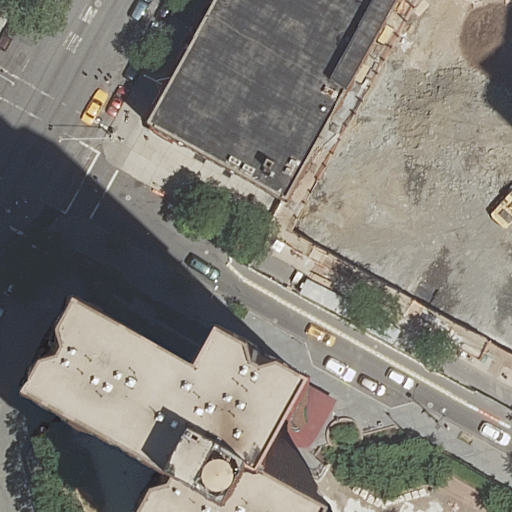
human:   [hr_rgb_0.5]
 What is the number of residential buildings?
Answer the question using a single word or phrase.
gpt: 2

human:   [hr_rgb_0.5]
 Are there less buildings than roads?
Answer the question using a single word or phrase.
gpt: yes

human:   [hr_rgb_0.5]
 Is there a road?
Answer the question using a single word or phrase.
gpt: yes

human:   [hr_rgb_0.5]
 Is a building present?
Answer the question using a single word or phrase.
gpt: yes

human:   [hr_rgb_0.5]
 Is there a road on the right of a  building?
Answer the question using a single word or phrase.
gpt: no

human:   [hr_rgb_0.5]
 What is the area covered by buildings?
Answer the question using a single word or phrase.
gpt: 2483m2

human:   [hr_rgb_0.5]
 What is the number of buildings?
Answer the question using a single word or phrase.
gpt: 3

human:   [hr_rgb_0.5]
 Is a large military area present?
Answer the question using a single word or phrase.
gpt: no

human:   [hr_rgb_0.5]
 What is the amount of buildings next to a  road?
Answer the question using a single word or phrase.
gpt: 3

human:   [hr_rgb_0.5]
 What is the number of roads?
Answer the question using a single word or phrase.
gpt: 9

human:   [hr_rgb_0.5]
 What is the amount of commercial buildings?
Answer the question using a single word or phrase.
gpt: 0

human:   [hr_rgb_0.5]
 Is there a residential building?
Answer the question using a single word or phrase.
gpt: yes

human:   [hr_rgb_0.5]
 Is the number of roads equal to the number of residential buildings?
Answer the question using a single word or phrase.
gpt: no

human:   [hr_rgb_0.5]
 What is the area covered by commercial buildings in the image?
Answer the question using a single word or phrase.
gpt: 0m2

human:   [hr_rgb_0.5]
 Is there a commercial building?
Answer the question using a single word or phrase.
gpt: no

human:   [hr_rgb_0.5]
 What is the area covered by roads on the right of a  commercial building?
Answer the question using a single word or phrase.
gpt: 0m2

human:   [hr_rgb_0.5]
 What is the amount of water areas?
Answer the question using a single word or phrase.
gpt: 0

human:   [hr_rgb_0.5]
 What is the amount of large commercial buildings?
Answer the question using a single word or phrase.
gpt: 0

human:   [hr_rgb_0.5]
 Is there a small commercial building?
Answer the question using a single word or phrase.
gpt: no

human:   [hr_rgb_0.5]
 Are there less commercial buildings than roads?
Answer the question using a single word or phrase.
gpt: yes

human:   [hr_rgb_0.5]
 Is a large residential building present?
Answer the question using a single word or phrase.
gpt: yes

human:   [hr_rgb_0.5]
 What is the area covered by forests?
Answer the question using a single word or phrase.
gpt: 0m2

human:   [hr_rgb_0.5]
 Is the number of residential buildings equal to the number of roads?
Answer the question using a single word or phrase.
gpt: no

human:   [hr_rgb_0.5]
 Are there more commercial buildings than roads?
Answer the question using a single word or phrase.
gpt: no

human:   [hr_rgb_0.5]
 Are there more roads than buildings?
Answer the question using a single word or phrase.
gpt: yes

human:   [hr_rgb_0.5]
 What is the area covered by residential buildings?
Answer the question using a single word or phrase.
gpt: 1409m2

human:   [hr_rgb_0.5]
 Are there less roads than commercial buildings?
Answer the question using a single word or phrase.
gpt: no

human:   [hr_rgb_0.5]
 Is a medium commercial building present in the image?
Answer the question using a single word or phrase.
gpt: no

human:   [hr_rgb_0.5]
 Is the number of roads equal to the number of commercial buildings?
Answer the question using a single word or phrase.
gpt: no

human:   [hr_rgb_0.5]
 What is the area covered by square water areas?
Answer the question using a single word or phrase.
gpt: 0m2

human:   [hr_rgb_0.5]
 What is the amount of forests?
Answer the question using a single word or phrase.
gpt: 0

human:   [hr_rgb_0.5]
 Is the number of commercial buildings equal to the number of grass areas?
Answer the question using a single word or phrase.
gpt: yes

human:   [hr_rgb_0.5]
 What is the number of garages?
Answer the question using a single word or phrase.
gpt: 0

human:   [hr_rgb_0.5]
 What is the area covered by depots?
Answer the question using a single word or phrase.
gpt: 0m2

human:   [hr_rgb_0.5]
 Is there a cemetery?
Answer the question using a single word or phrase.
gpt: no

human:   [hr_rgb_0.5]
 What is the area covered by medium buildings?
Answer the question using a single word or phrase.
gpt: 343m2

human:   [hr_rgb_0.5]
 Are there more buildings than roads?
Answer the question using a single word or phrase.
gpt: no

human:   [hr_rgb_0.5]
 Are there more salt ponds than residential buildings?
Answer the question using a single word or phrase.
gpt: no

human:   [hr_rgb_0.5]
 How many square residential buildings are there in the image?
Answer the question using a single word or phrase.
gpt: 0

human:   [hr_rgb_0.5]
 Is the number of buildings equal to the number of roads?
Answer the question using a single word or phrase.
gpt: no

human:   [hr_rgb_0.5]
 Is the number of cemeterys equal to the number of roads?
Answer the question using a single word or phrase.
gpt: no

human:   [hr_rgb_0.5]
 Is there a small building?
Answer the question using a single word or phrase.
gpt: no

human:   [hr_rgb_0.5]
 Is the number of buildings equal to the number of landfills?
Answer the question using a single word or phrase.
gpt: no

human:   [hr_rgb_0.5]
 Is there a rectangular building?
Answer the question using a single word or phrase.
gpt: no

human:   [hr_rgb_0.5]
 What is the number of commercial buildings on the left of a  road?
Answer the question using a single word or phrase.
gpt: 0

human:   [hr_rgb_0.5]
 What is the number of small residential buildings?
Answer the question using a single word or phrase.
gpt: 0

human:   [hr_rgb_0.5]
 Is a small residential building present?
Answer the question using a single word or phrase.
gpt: no

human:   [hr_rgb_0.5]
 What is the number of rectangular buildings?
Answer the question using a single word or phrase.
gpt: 0

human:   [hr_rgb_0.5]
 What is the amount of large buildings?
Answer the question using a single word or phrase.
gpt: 2

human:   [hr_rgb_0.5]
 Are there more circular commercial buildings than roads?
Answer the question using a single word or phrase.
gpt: no

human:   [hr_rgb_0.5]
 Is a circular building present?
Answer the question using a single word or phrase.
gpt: no

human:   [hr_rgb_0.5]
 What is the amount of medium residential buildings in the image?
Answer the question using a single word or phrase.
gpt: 1

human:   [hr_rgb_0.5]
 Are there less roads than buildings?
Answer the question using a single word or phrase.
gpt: no

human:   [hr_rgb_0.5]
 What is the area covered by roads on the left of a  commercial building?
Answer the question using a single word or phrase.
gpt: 0m2

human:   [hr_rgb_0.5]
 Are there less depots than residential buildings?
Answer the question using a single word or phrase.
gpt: yes

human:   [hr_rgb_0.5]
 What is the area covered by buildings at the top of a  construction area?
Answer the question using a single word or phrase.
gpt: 0m2

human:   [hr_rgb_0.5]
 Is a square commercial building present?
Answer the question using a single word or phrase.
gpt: no

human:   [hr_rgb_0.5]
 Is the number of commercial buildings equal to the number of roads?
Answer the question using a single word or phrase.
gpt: no

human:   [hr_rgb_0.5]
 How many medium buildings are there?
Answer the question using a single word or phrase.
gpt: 1

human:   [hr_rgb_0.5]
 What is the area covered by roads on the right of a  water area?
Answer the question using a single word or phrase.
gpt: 0m2

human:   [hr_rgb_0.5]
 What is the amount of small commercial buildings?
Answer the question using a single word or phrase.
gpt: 0

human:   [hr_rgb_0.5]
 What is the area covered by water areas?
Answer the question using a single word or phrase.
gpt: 0m2

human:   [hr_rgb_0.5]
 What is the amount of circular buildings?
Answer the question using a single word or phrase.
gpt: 0

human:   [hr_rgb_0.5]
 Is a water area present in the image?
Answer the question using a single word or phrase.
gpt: no